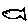
Label: fish